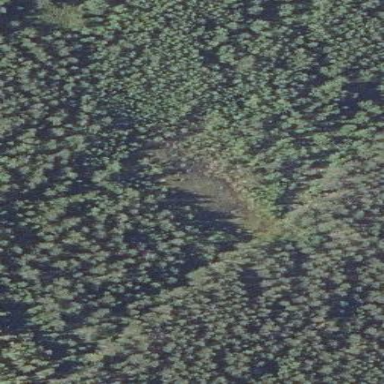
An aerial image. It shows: Bog wetland.